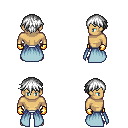
a pixel art fantasy rpg character, male body template, human, tanned skin, overskirt, white pants, white short bangs hairstyle, gold gloves, four views (front, back, left, right), 2x2 character sprite sheet, small pixel art, hard edges, no anti-aliasing